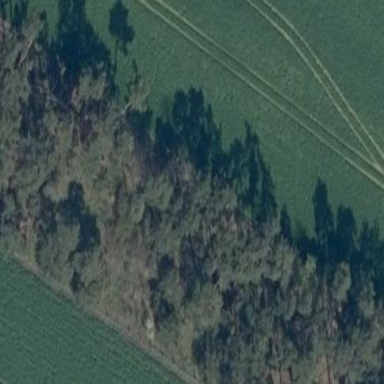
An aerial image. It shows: Forest area.